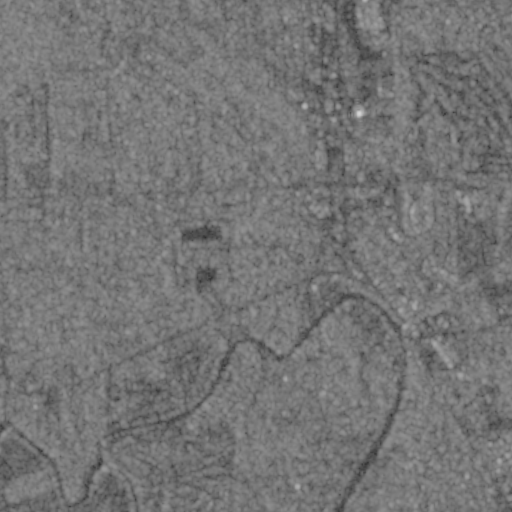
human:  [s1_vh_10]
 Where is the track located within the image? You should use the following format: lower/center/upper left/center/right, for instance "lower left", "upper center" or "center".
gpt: The track is located in the center right of the image.
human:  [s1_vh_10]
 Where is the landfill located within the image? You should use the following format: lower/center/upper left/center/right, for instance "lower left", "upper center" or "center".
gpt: There is no landfill in the image.

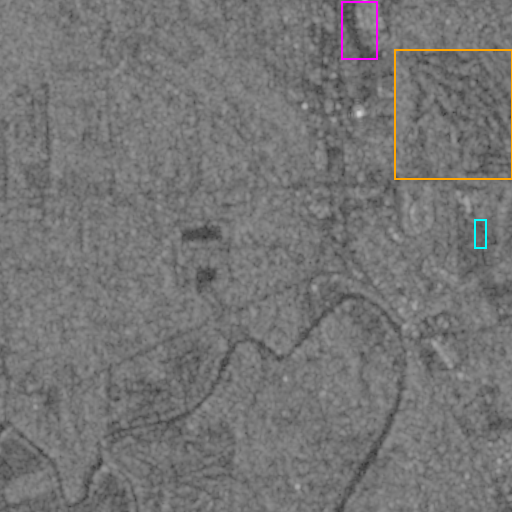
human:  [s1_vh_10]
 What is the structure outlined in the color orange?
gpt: The structure outlined in orange is a park.
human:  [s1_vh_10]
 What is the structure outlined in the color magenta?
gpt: The structure outlined in magenta is a parking lot.
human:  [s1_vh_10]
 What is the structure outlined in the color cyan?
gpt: The structure outlined in cyan is a track.
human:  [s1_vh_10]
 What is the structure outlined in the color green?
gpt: There is no green outline.